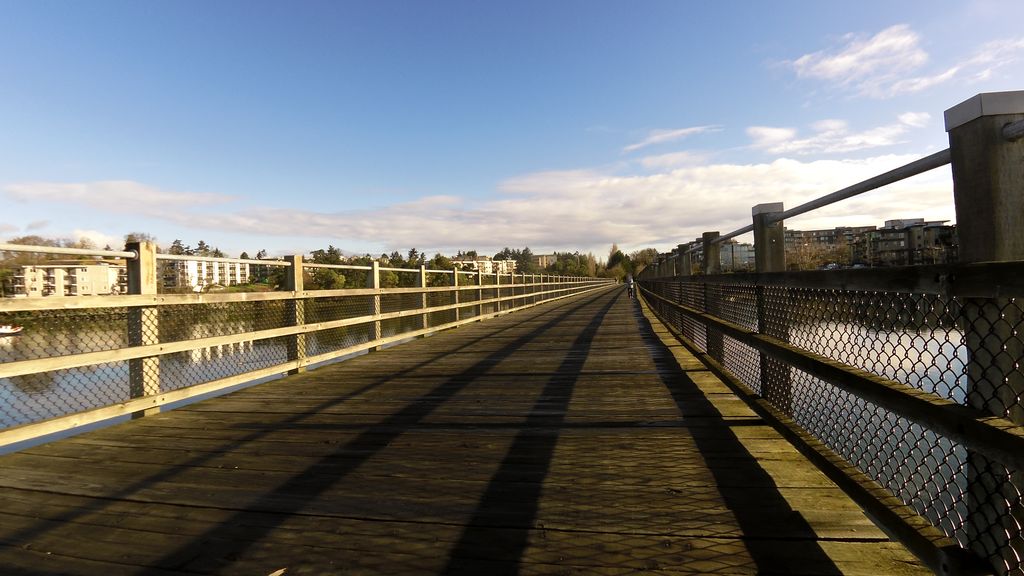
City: victoria